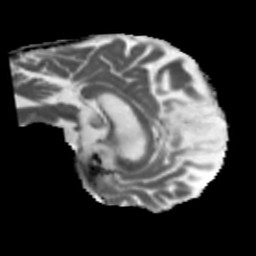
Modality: MD
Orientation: sagittal
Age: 71
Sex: male
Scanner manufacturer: siemens
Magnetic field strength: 3 T
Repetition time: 5.47 s
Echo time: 0.0854 s